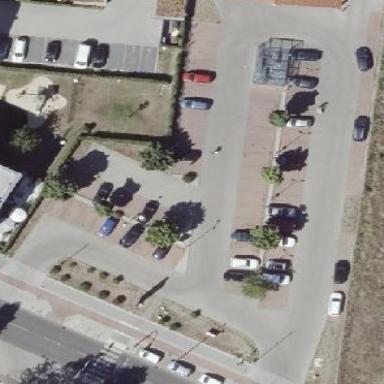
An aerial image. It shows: Parking area with paving stones.